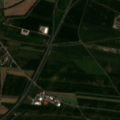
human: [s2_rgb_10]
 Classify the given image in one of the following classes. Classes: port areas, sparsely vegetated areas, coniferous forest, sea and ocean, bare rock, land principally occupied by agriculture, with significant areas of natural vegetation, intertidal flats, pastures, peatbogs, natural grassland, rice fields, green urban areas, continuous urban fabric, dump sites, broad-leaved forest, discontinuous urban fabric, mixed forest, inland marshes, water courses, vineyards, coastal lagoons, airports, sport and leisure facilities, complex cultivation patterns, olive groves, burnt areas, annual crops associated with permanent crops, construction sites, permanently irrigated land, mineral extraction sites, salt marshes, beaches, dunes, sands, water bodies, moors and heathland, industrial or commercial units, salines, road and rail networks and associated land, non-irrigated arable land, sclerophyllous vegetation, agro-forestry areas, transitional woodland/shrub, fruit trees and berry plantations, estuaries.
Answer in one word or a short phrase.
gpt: discontinuous urban fabric, non-irrigated arable land, land principally occupied by agriculture, with significant areas of natural vegetation